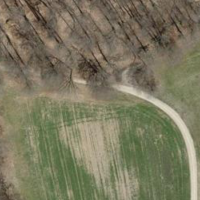
EUNIS habitat code: 41
Species observed at this site:
Ophrys apifera